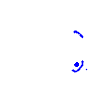
Particle: electron